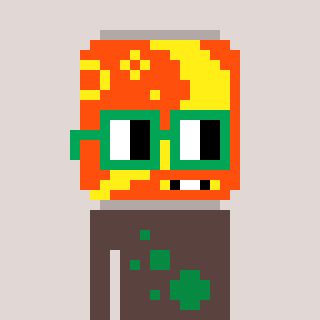
a pixel art character with square green glasses, a pop-shaped head and a darkbrown-colored body on a warm background